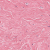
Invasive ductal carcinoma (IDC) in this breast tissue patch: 0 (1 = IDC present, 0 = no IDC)